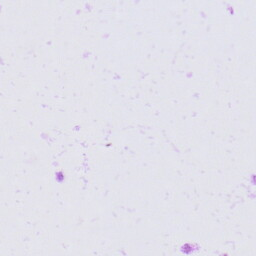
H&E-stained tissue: Prostate